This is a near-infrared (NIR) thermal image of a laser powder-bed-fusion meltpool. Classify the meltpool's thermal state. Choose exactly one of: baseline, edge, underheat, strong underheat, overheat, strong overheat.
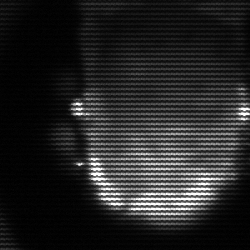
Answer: baseline